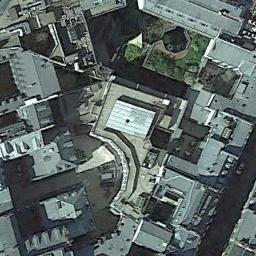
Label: commercial_area